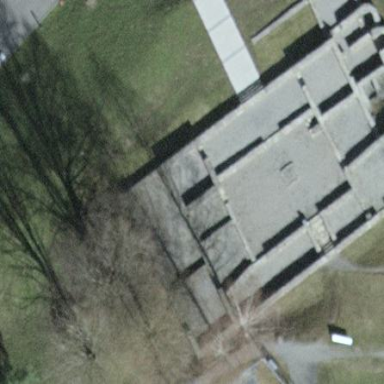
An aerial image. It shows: Historic building now in ruins.